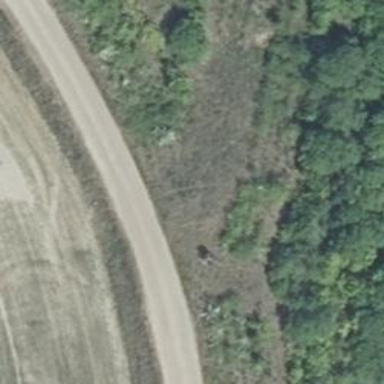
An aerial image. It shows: Hunting stand.